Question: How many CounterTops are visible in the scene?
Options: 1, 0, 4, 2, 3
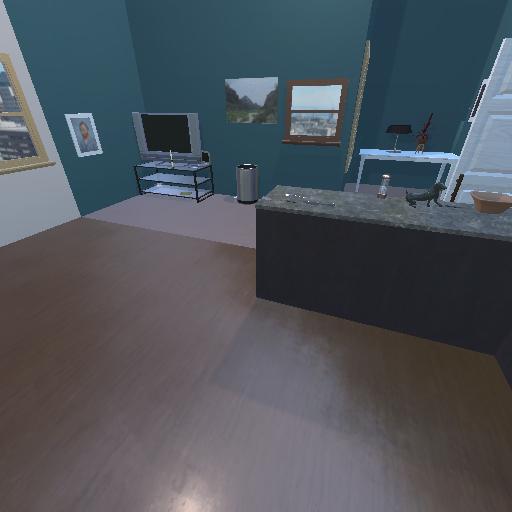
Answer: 1